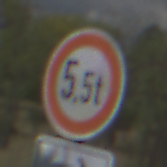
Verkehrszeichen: TatsaechlicheMasse
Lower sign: RichtungsangabeDurchPfeile5
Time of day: Midday
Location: Outdoor (Nature)
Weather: PartlyCloudy
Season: Autumn
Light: Natural